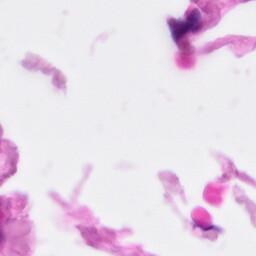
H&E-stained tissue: Pancreatic